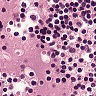
Metastatic tissue present: no